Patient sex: M
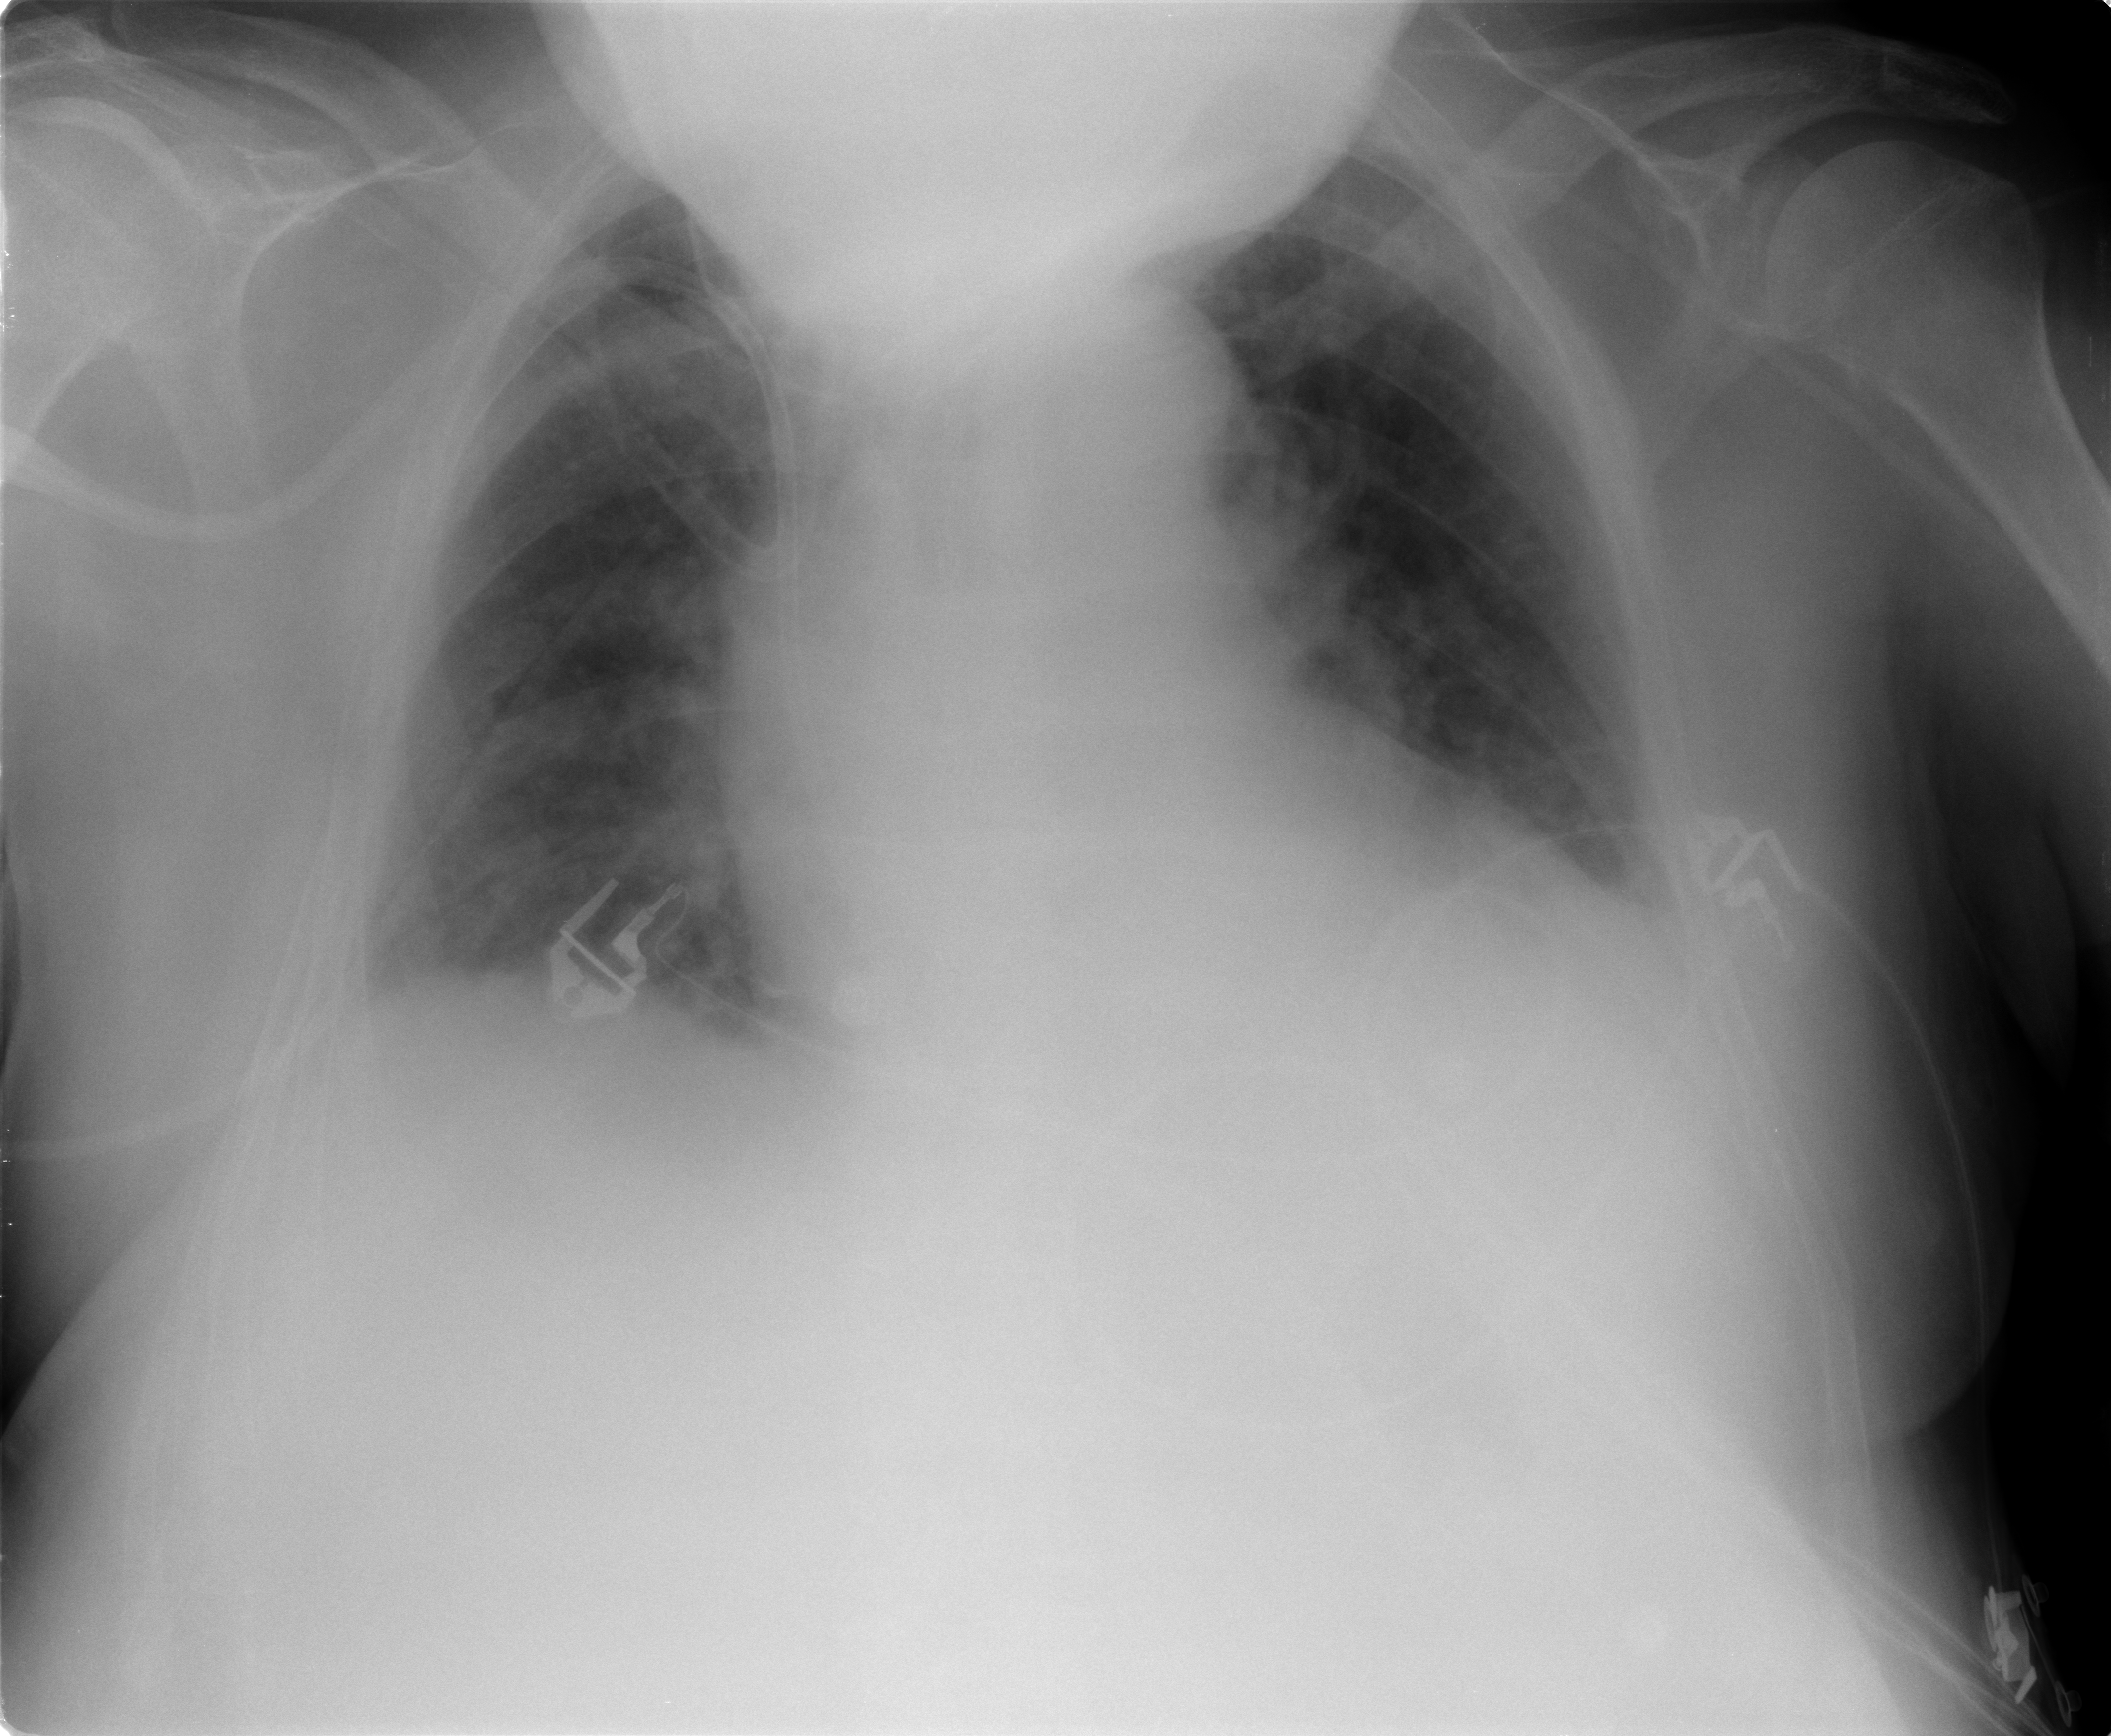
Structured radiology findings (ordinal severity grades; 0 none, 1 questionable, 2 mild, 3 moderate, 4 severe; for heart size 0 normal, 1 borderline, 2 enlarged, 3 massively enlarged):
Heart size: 0
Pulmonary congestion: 2
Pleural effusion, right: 0
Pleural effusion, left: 2
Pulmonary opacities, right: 0
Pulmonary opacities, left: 0
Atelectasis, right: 0
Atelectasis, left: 2